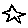
Label: star